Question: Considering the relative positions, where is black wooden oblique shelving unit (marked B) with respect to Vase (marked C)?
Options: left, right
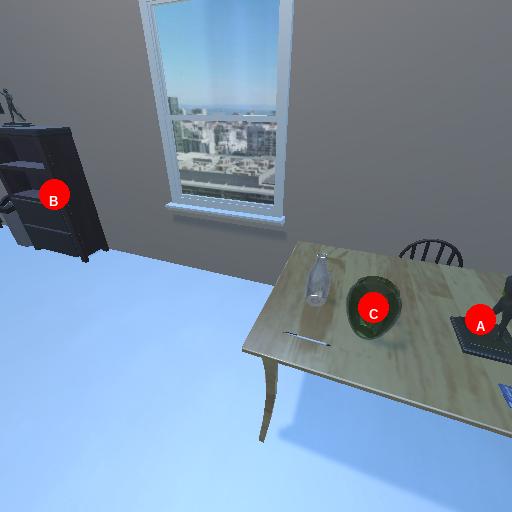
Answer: left